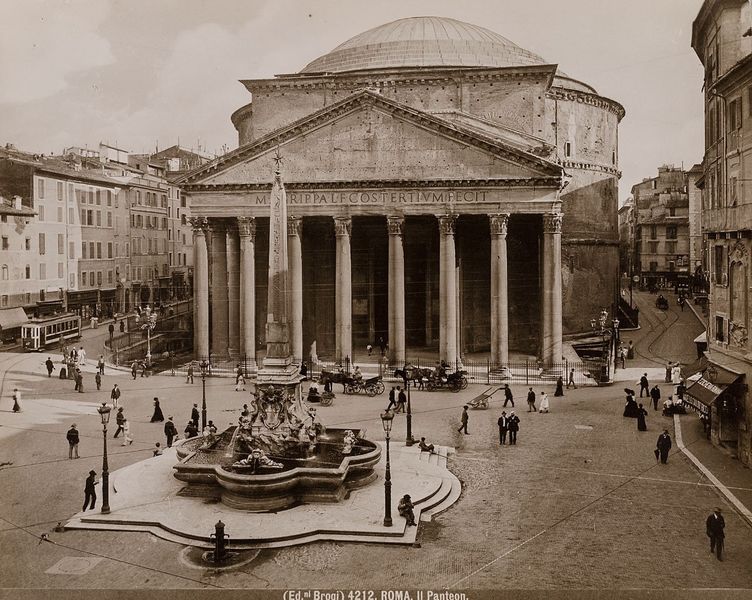
Titel: Roma. Il Panteon
Künstler: Giacomo Brogi
Standort: Hamburg
Institution: Museum für Kunst und Gewerbe Hamburg
Schlagwörter: stadt, pfeiler, silber, skulptur, springbrunnen, ort, dorf, plastik, foto, fotografie, photographie, stadtansicht, dom, kathedrale, pantheon, photo, dorfkirche, obelisk, basilika, kirchenbau, piazza, ausstattung, bildhauerkunst, lichtbild, rotonda, silbergelatine, historische, stadtkirche, brom, bildwerke, angewandte und bildende kunst, hessische systematik, silbergelatinepapier, bromsilbergelatinepapier, entwicklungspapier, gelatinepapier, schwarzweißpositivverfahren, silbersalzverfahren, schwarzweißfotografie, gebäude, örtlichkeit, straße, stätte, reproduktionsfotografie, kunstreproduktion, reproduktionsphotographie, straßen, plätze, säule, obelisco, macuteo